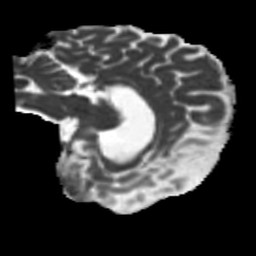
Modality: MD
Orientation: sagittal
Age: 31
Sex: female
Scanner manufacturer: siemens
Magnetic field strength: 3 T
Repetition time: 5.25 s
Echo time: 0.08 s